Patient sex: M
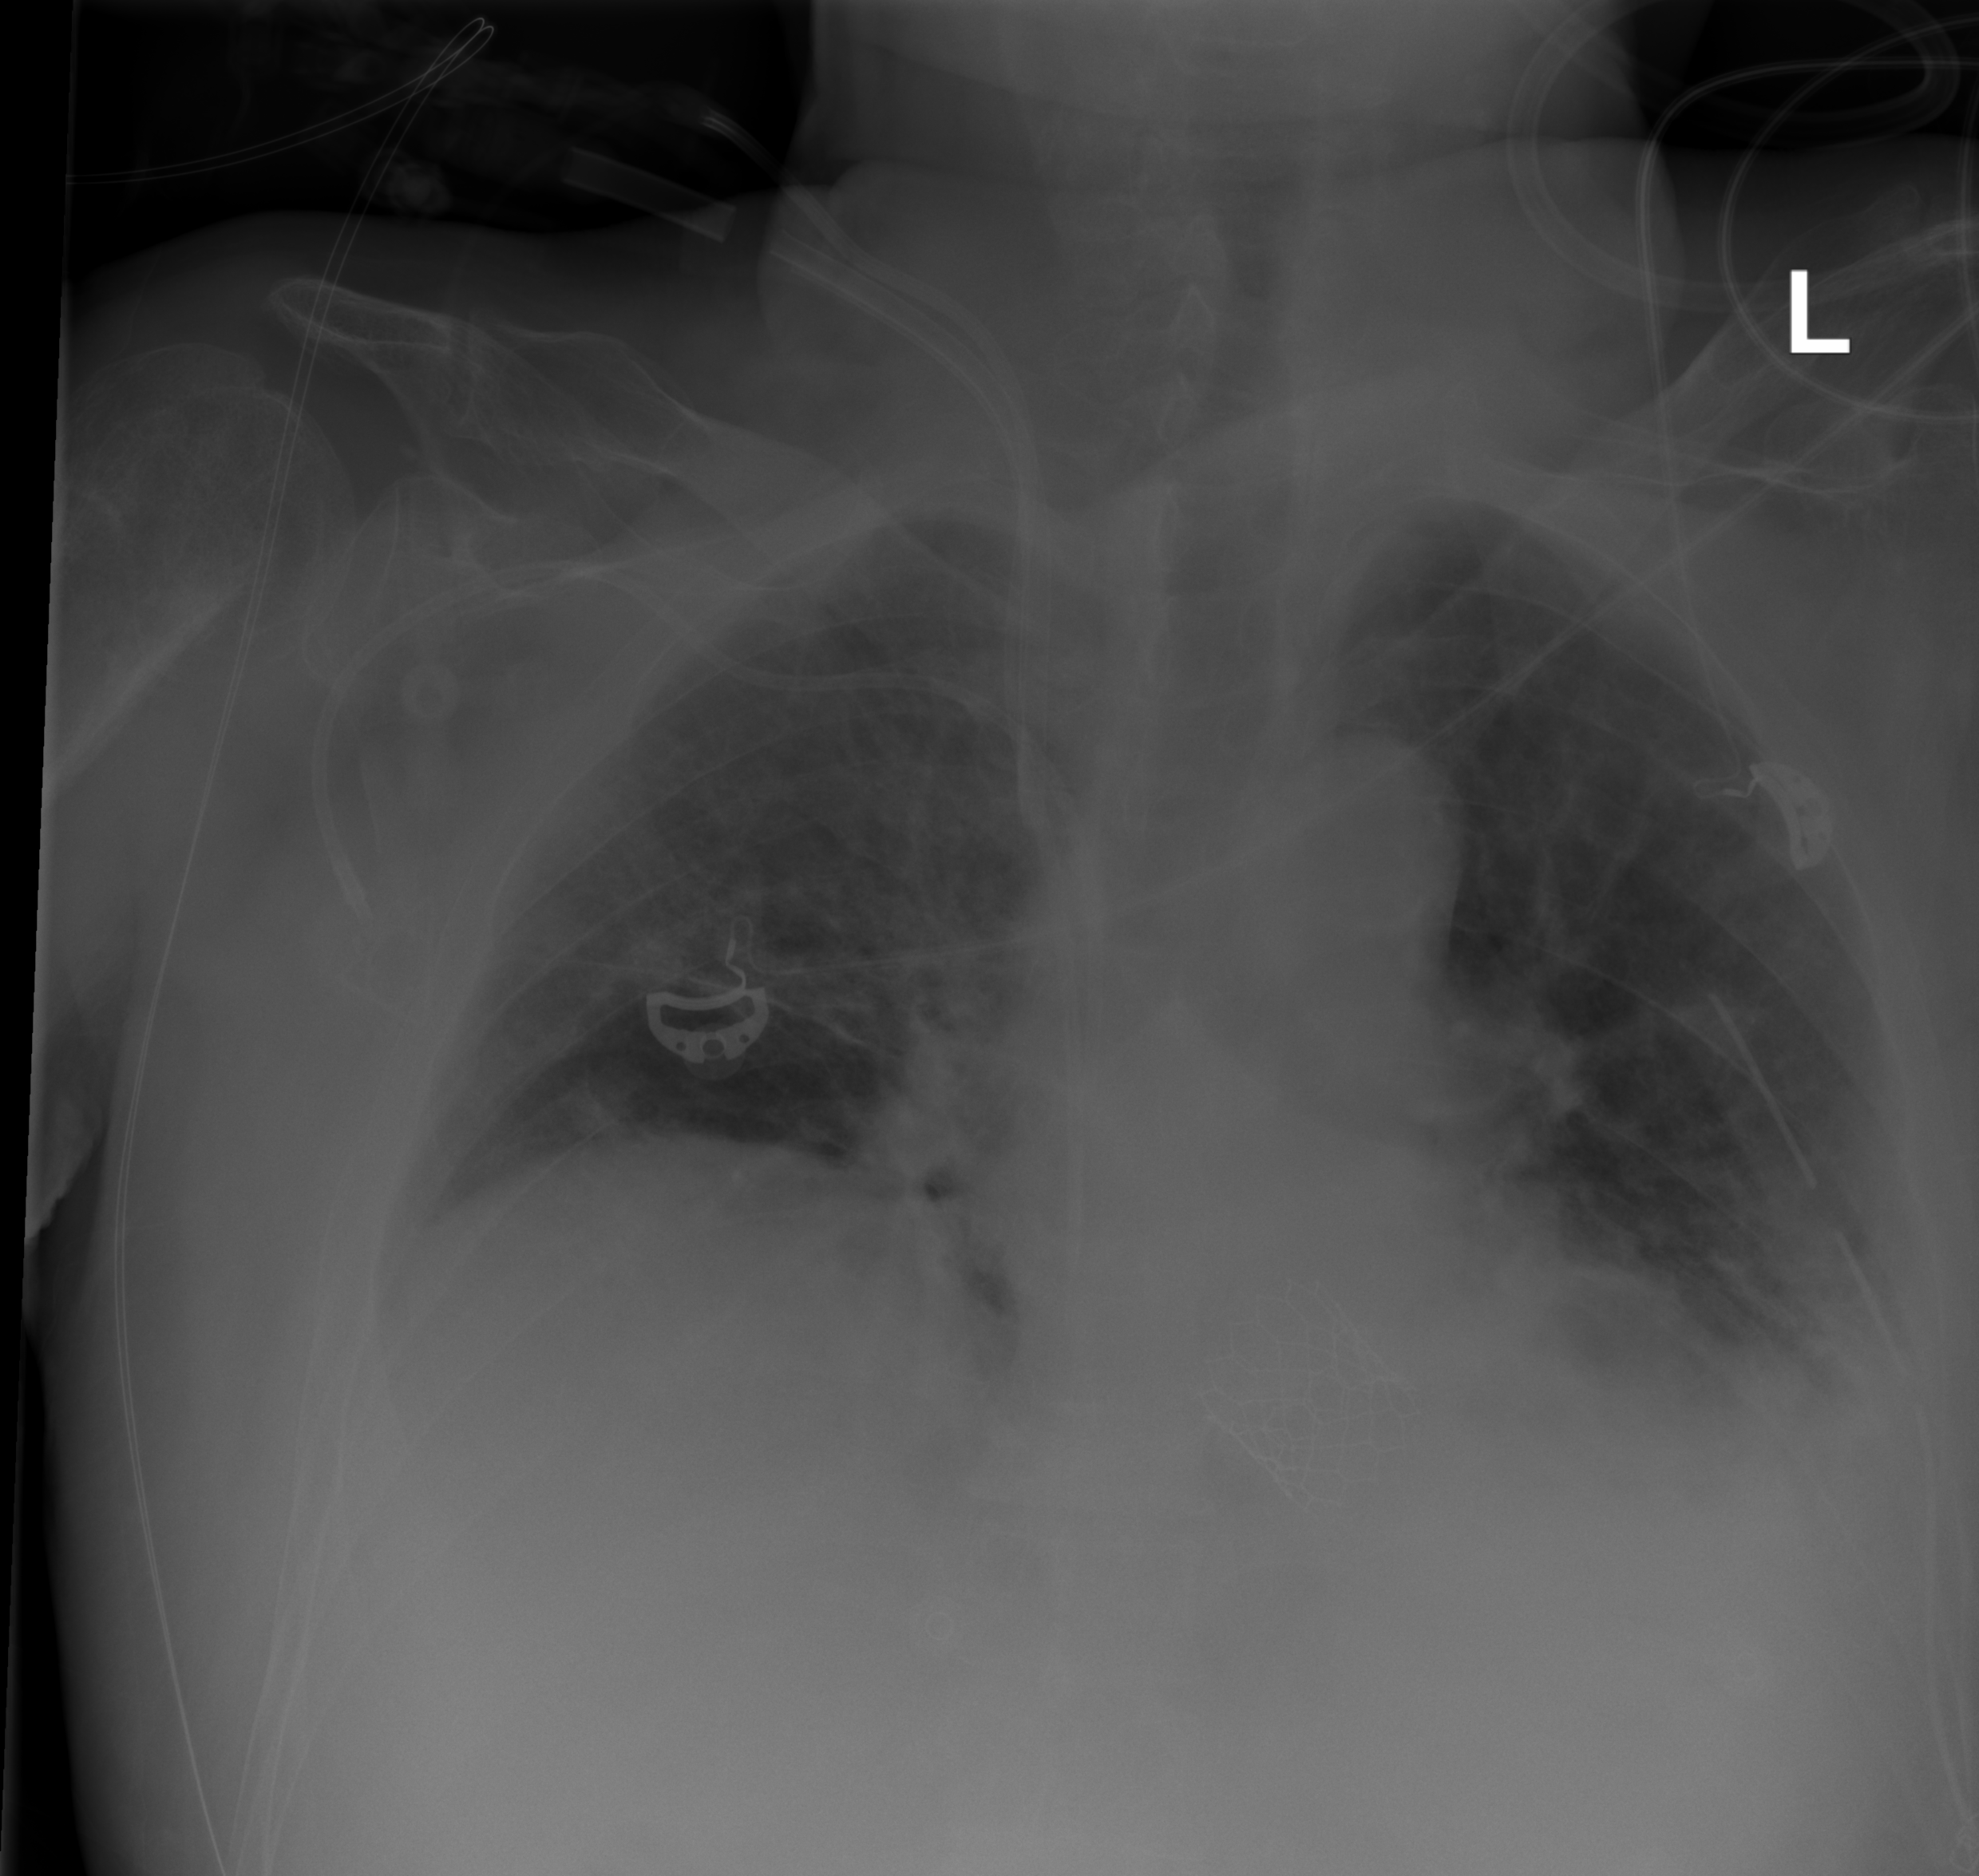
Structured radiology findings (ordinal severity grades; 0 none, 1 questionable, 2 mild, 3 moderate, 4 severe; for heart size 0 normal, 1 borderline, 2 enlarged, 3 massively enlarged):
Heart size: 0
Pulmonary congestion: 2
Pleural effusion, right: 0
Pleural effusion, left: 2
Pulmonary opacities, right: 0
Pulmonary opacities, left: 1
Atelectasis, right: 1
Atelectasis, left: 2